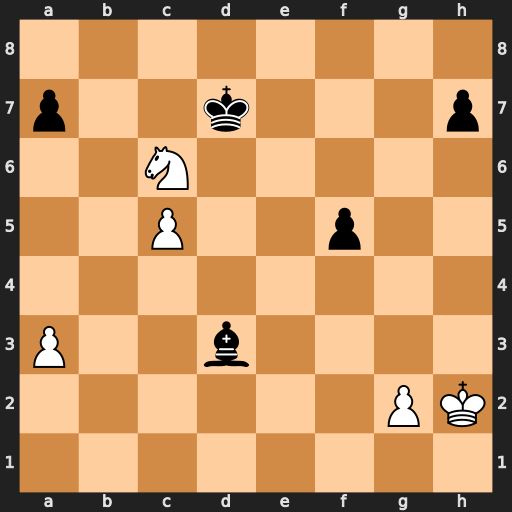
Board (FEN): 8/p2k3p/2N5/2P2p2/8/P2b4/6PK/8
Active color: w
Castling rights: -
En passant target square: -
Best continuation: Ne5+ Kc7 Nxd3